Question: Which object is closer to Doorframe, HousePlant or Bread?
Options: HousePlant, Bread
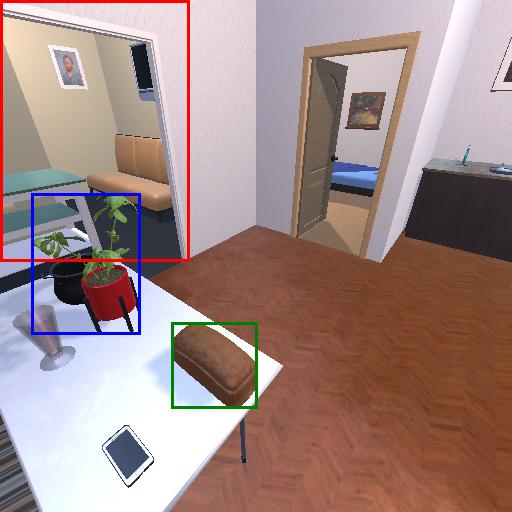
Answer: HousePlant